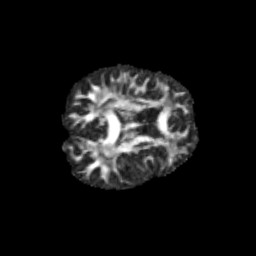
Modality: FA
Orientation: axial
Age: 11
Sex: male
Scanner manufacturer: siemens
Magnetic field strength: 3 T
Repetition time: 3.8 s
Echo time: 0.07 s